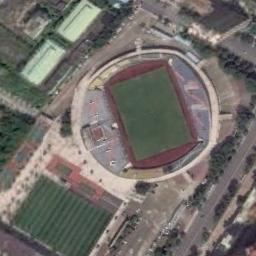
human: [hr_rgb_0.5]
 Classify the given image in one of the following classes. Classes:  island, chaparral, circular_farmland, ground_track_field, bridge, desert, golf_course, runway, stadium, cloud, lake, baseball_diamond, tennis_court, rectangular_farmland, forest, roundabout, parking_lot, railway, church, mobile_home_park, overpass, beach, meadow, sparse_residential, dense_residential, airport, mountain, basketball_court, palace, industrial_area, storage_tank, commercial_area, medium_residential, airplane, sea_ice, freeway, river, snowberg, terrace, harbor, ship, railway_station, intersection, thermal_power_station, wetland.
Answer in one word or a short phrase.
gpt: stadium